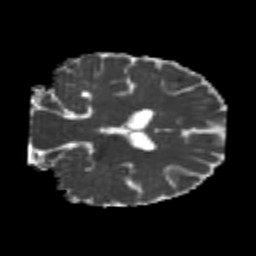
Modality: MD
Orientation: coronal
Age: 22
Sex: male
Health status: healthy
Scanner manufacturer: philips
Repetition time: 7.386 s
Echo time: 0.08599 s